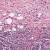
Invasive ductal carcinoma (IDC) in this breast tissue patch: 1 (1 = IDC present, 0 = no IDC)